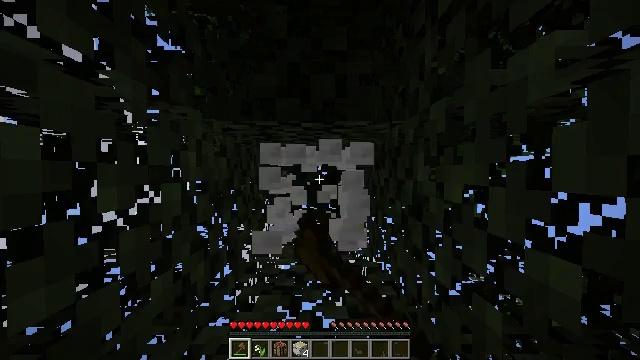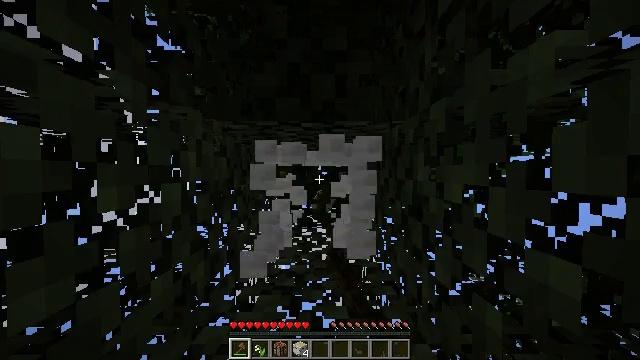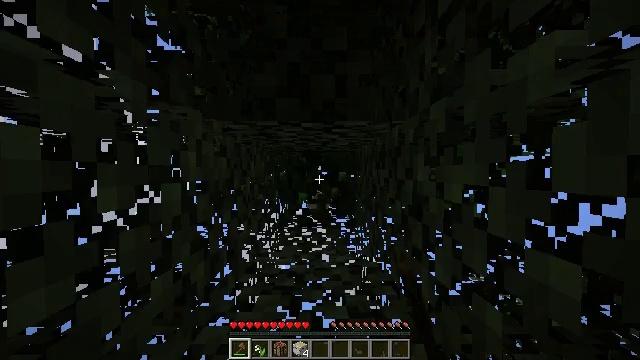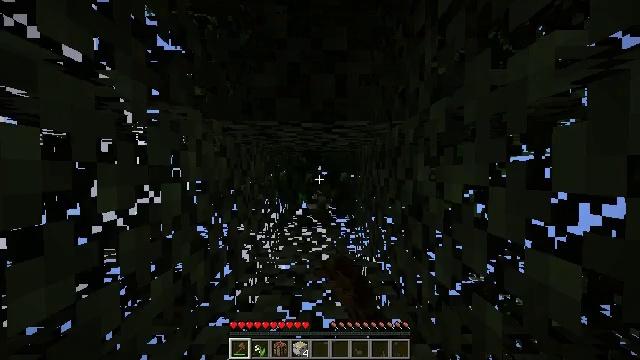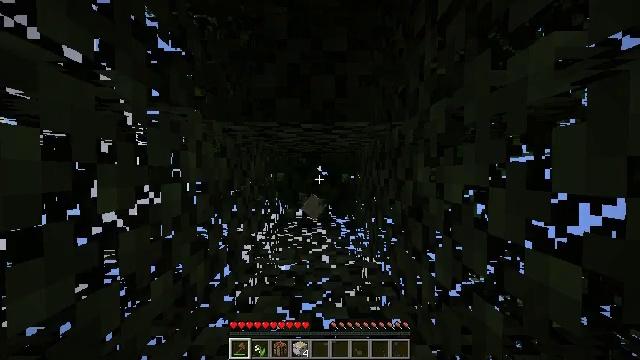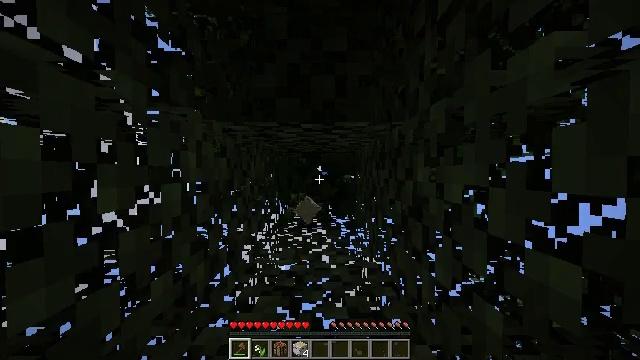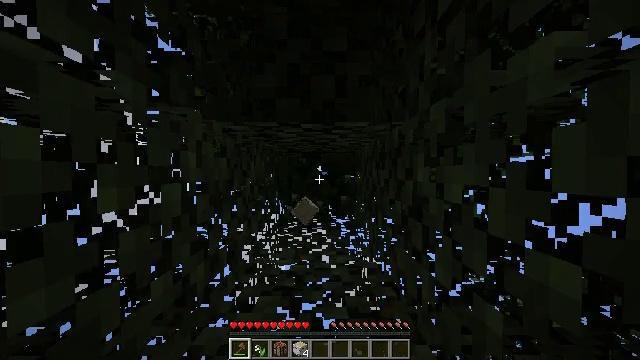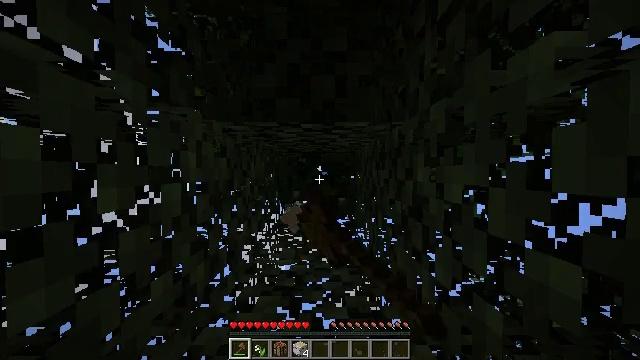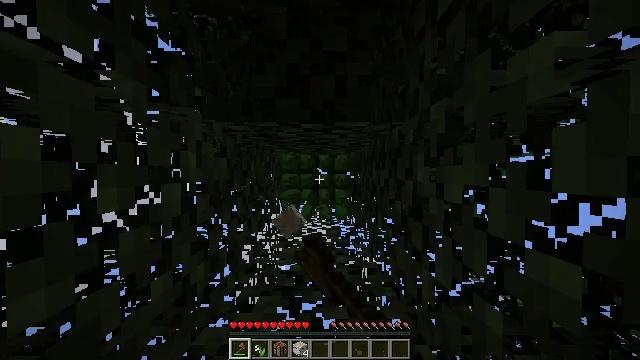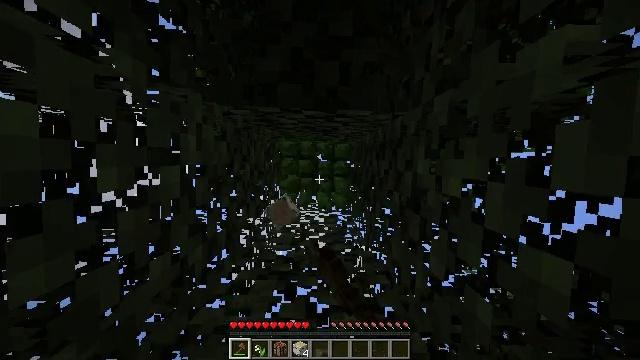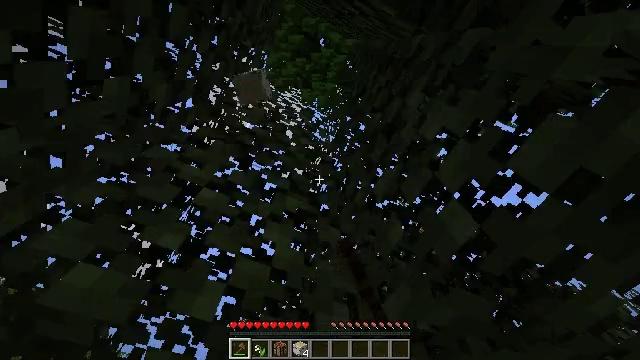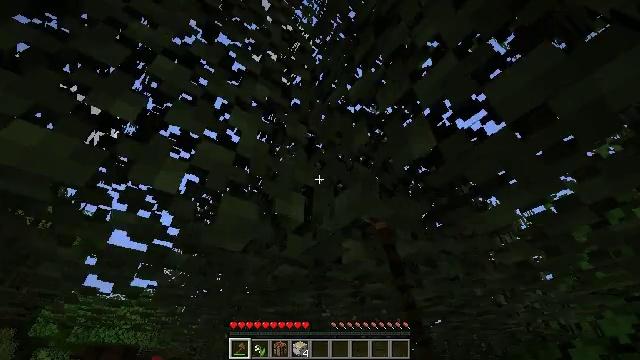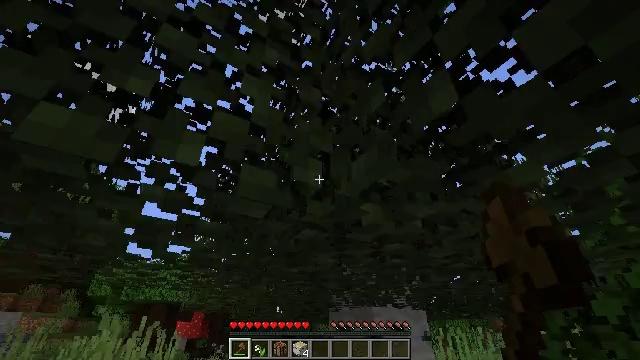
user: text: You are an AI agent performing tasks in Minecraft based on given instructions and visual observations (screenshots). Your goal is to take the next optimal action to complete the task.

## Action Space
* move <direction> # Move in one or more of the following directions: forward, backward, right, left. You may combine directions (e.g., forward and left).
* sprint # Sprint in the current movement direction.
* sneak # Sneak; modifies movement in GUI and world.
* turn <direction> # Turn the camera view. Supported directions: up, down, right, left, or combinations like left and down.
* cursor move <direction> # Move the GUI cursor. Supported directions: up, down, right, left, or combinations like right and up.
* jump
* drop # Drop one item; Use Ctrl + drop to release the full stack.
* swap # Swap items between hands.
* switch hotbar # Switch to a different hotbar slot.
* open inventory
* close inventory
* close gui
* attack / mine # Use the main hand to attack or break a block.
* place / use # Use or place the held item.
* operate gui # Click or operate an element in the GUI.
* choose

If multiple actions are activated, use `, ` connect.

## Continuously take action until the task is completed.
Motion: motion action
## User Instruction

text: Gather oak leaves by attacking.
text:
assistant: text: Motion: attack / mine
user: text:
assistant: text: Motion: attack / mine
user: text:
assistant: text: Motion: attack / mine
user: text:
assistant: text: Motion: attack / mine
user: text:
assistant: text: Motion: attack / mine
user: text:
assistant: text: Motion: attack / mine
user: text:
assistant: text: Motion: attack / mine
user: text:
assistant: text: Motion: attack / mine
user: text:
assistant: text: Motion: turn right and down
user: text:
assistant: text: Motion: turn right and down
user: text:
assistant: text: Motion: turn right and down
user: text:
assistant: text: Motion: turn left and down
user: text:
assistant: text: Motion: no_op